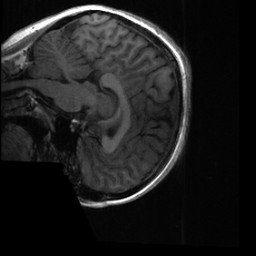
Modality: T1w
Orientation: sagittal
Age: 25
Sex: female